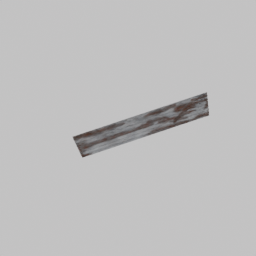
Label: architecture